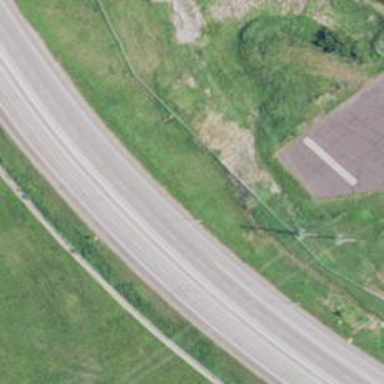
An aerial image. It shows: Primary highway that functions as expressway.